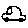
Label: car